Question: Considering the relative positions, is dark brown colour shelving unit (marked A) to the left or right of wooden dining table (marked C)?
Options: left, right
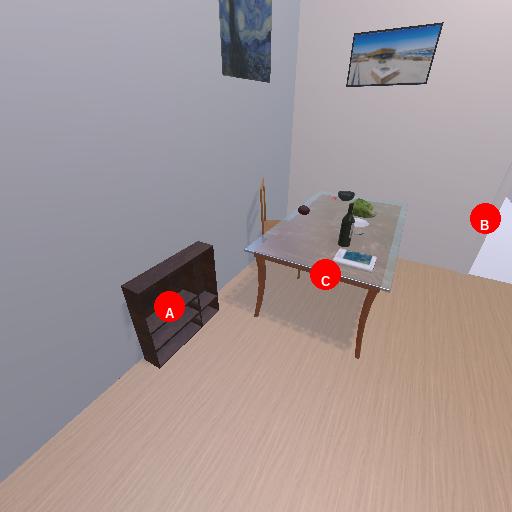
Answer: left